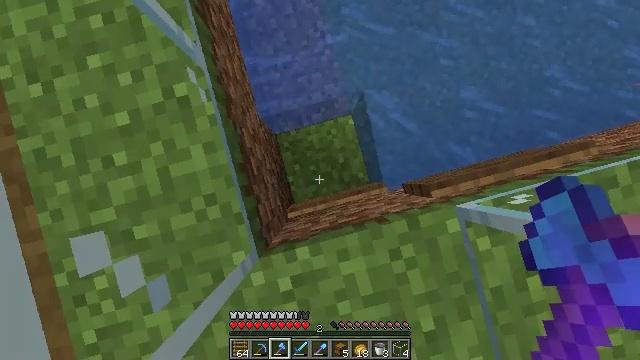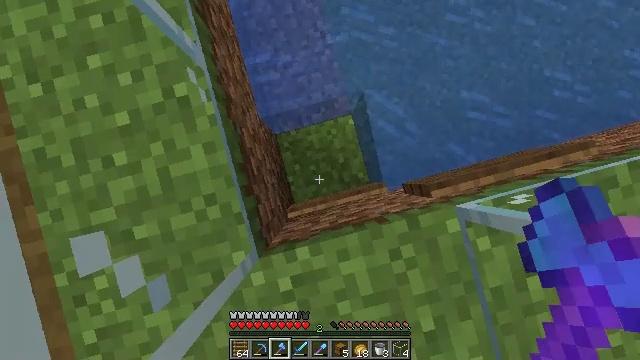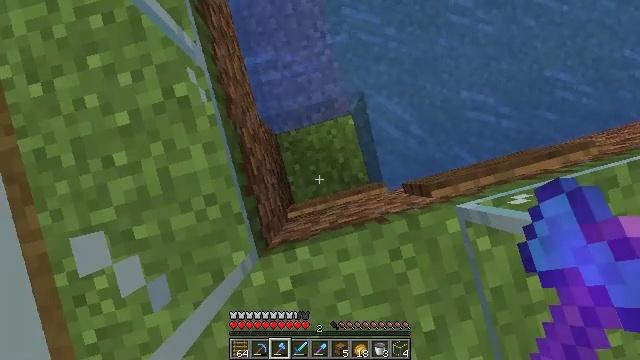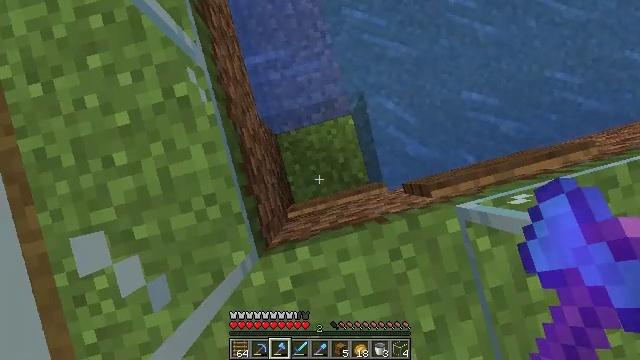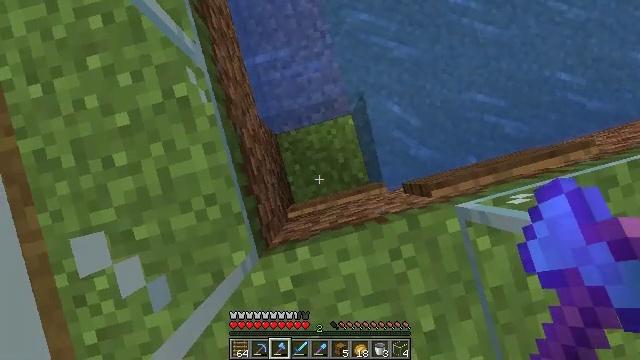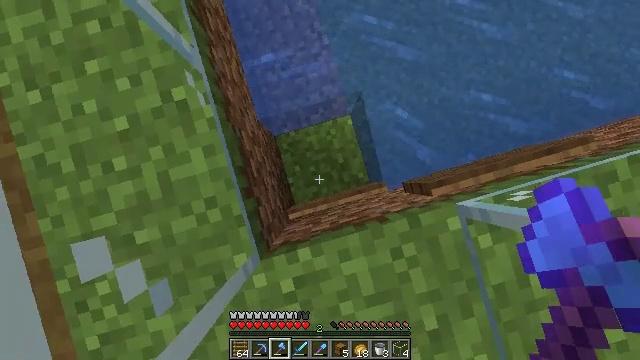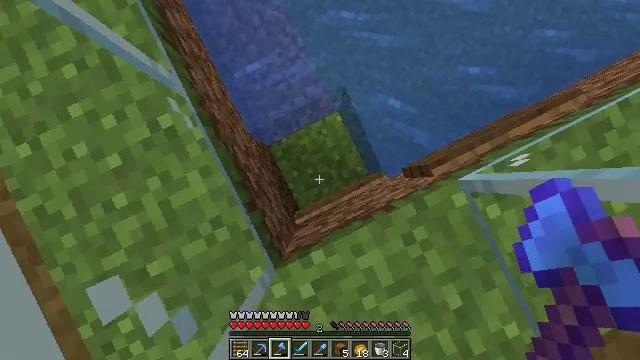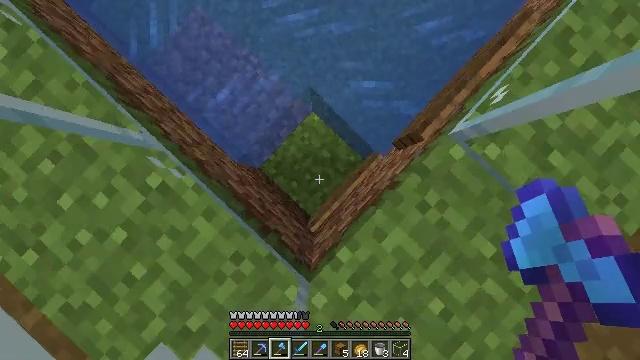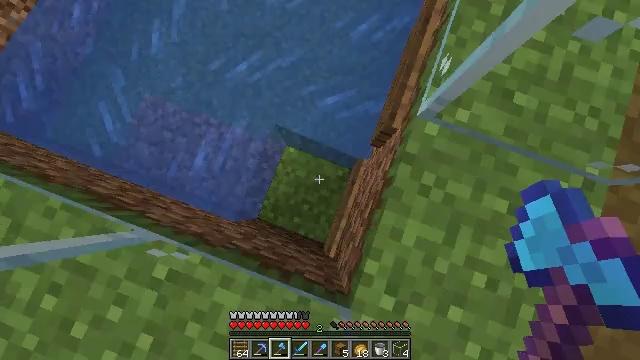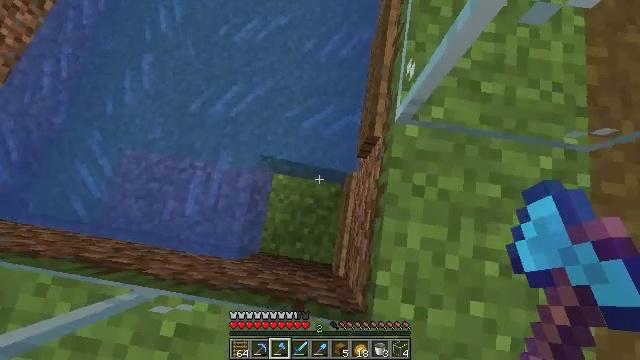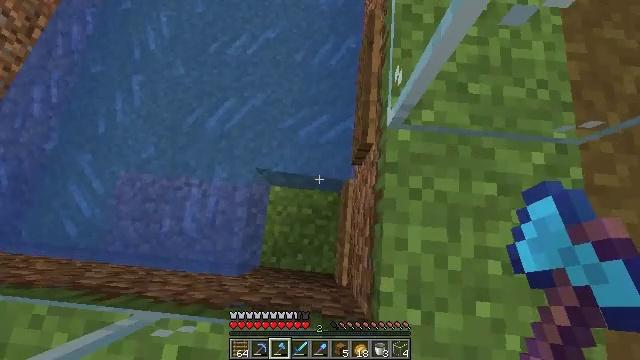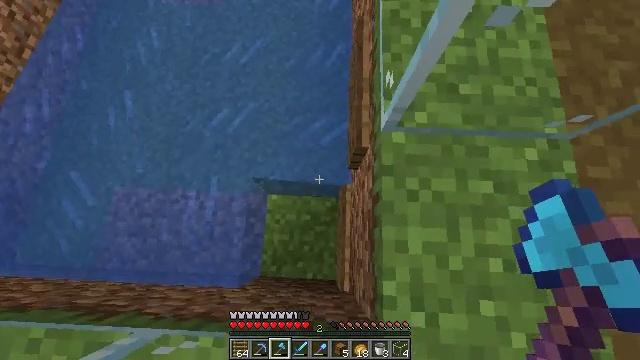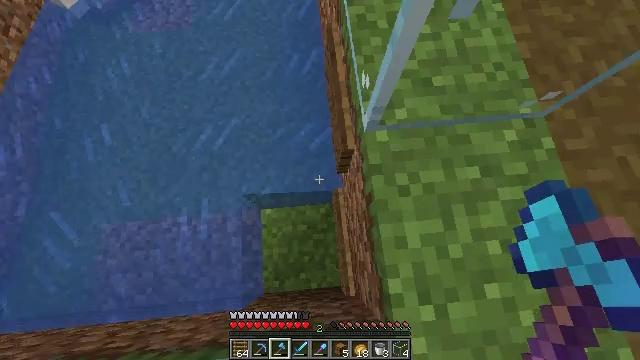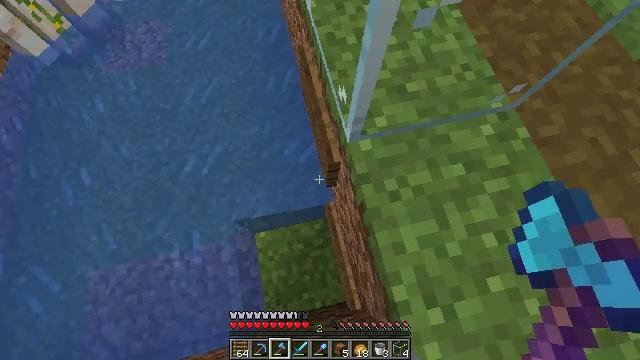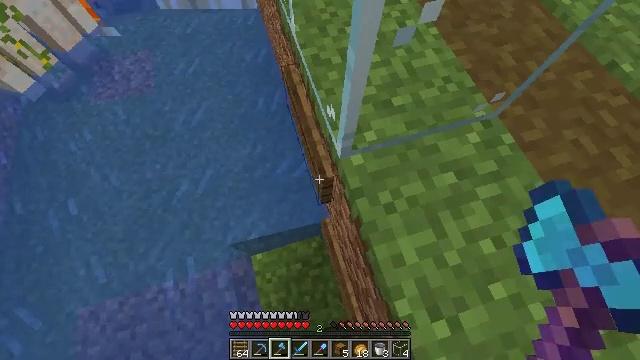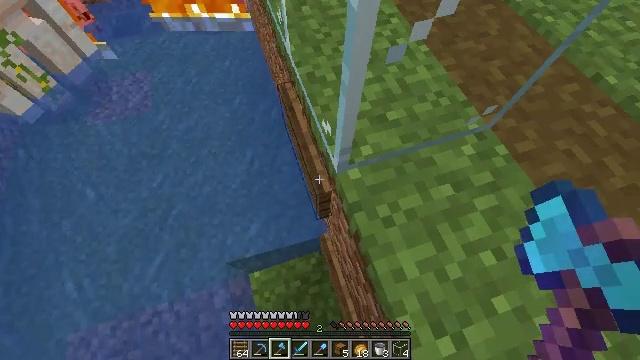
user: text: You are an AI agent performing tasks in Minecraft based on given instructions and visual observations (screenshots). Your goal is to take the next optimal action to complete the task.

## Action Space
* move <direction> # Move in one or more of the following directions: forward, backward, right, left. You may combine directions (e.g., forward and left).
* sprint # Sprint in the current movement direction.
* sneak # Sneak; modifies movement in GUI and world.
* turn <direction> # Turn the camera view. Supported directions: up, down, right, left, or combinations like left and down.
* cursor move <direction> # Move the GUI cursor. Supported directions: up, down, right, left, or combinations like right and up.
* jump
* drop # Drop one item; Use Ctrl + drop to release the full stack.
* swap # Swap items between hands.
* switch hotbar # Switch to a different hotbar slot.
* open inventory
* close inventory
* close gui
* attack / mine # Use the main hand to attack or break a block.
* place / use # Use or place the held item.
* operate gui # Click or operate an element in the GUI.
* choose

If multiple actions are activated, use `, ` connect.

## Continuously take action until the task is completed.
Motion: motion action
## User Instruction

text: Mine the spruce wall sign.
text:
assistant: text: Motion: sneak
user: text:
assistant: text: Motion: sneak
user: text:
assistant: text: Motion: sneak
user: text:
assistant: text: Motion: sneak
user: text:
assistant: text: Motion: sneak, turn right
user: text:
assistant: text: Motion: sneak, turn right
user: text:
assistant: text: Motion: sneak, turn right
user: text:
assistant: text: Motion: sneak, turn right and up
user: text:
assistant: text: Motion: sneak, turn right and up
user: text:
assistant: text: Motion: sneak, turn right and up
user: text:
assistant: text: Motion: sneak, turn right and up
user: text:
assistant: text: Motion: sneak, turn right and up
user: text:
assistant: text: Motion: sneak, turn right and up
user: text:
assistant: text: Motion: sneak, turn right and up
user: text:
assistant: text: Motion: sneak, turn right and up
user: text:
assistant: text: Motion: sneak, turn up
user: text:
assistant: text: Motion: sneak
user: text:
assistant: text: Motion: sneak
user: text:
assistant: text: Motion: sneak
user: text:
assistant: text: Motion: sneak
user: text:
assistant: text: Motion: sneak, attack / mine
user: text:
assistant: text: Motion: sneak, attack / mine
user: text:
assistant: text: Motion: sneak, attack / mine
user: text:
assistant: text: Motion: sneak, attack / mine
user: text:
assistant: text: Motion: sneak, attack / mine
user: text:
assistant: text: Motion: sneak, attack / mine
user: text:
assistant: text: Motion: sneak, attack / mine
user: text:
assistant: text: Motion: sneak, attack / mine
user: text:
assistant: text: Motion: sneak, attack / mine
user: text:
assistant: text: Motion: sneak, attack / mine